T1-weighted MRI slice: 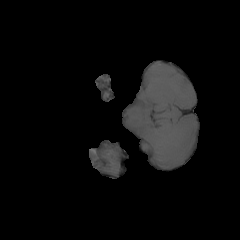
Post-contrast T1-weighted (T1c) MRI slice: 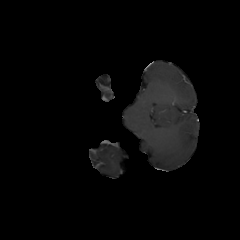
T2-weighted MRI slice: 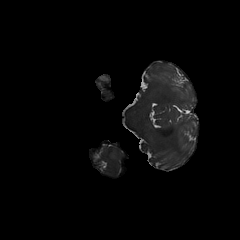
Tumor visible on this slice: no